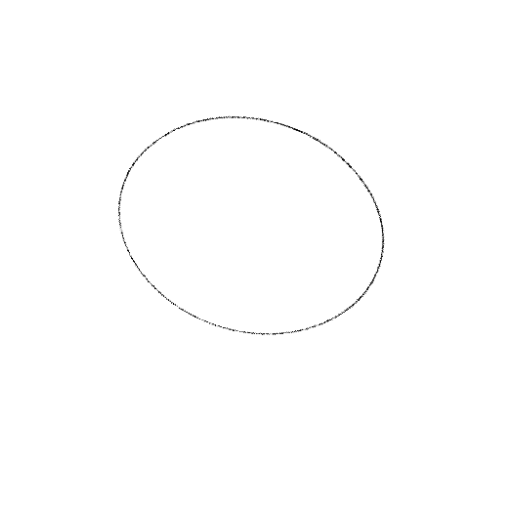
Crossing number: 0